Field crop: maize
Growth stage: 1
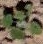
Species: chenopodium